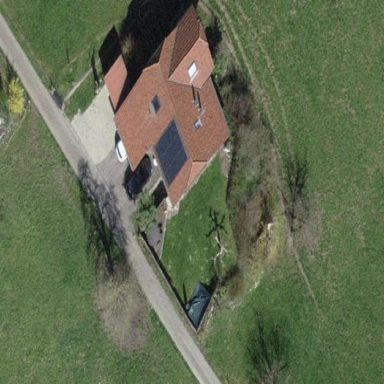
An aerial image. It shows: Simple and straightforward house.